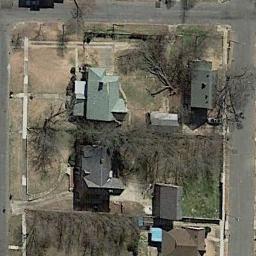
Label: medium_residential